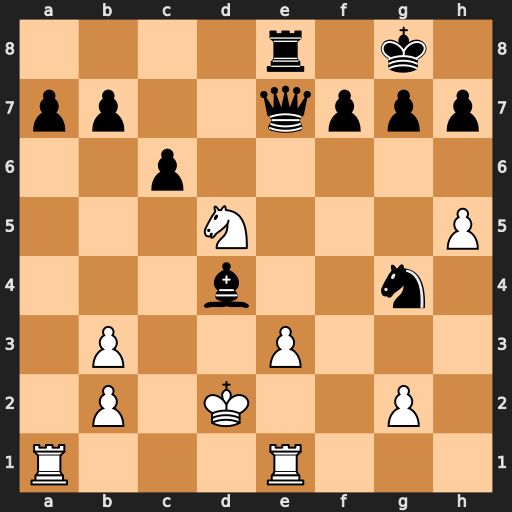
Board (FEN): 4r1k1/pp2qppp/2p5/3N3P/3b2n1/1P2P3/1P1K2P1/R3R3
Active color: w
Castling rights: -
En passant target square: -
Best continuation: Nxe7+ Rxe7 exd4